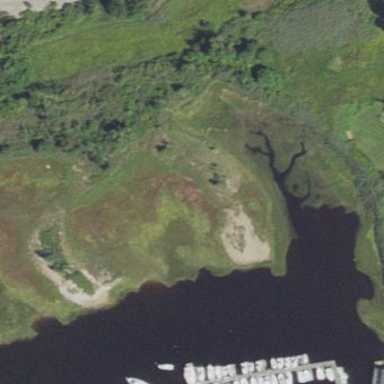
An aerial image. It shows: Tidal saltmarsh wetland area.